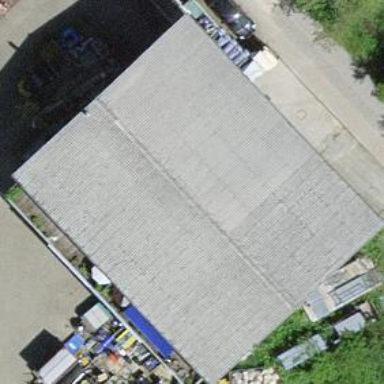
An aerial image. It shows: Industrial building.